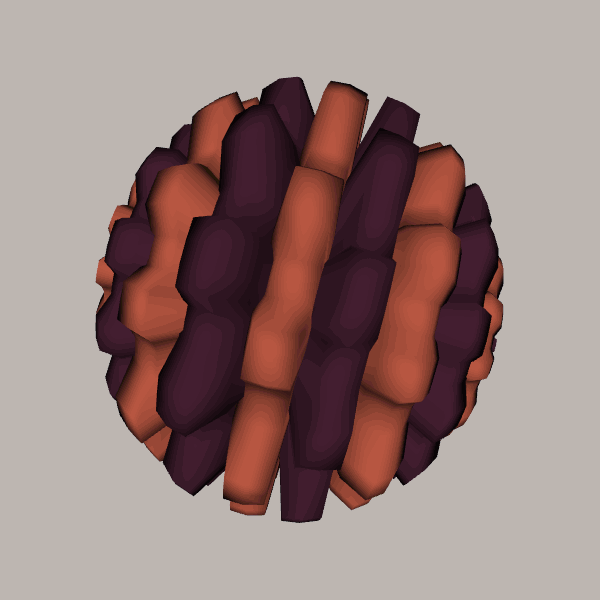
Background: light